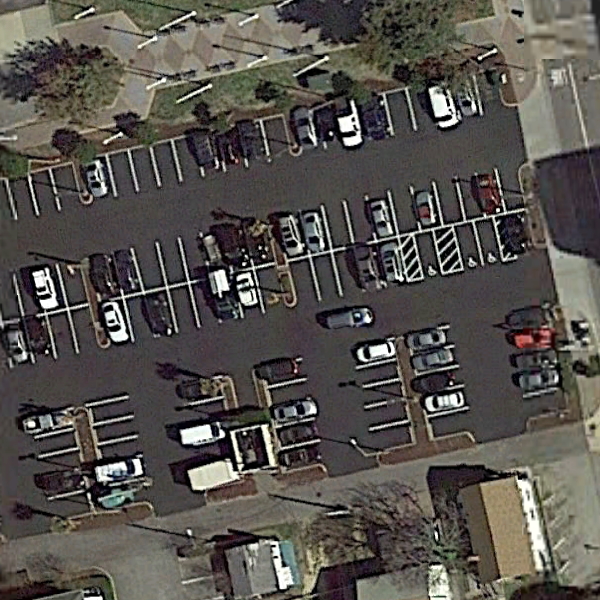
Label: Parking